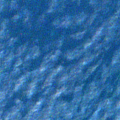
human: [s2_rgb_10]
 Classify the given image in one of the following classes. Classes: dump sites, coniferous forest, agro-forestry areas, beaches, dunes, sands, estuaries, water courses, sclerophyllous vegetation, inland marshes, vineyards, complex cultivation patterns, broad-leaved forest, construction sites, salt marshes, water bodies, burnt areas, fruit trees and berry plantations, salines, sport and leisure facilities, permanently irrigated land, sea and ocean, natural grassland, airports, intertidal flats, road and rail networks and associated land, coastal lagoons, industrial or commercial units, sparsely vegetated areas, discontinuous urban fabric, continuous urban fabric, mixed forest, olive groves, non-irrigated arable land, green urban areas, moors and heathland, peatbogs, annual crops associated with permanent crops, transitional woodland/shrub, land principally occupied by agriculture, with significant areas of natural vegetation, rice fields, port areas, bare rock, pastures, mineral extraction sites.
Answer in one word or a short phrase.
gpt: sea and ocean